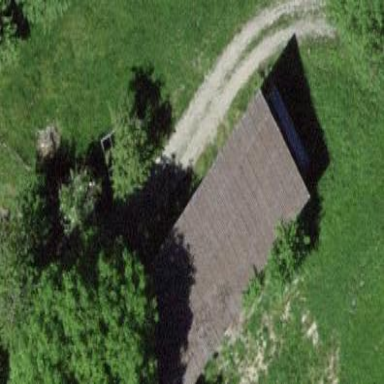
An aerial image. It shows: View of roof of building.